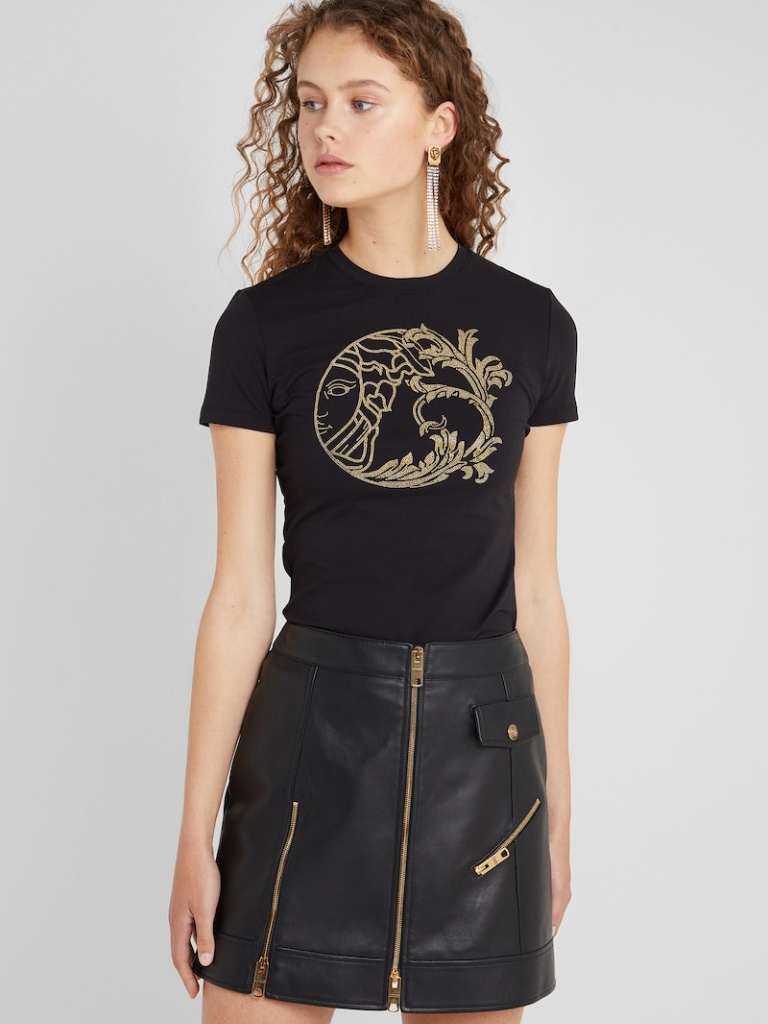
cotton tight short sleeve hip length Fully Tucked in crew t-shirt